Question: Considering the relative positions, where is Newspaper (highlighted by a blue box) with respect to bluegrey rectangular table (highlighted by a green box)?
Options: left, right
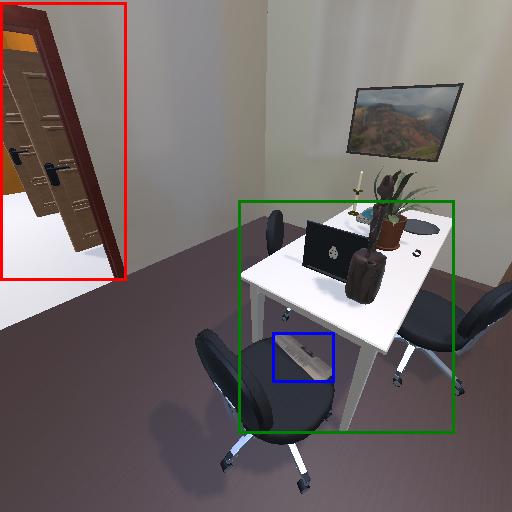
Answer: left